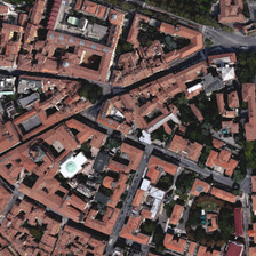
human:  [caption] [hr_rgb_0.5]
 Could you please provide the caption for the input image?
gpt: some gray roads through the buildings area in it .

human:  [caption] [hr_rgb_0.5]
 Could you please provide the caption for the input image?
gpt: so many buildings with dark orange roof in it .

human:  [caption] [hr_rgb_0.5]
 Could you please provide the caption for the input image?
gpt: so many buildings in it while with many dark green plants besides .

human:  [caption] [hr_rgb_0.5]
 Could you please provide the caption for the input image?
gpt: There are many buildings inside and many gray roads around.

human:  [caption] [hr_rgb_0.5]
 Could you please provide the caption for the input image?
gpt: Many buildings are inside, surrounded by many gray roads.